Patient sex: F
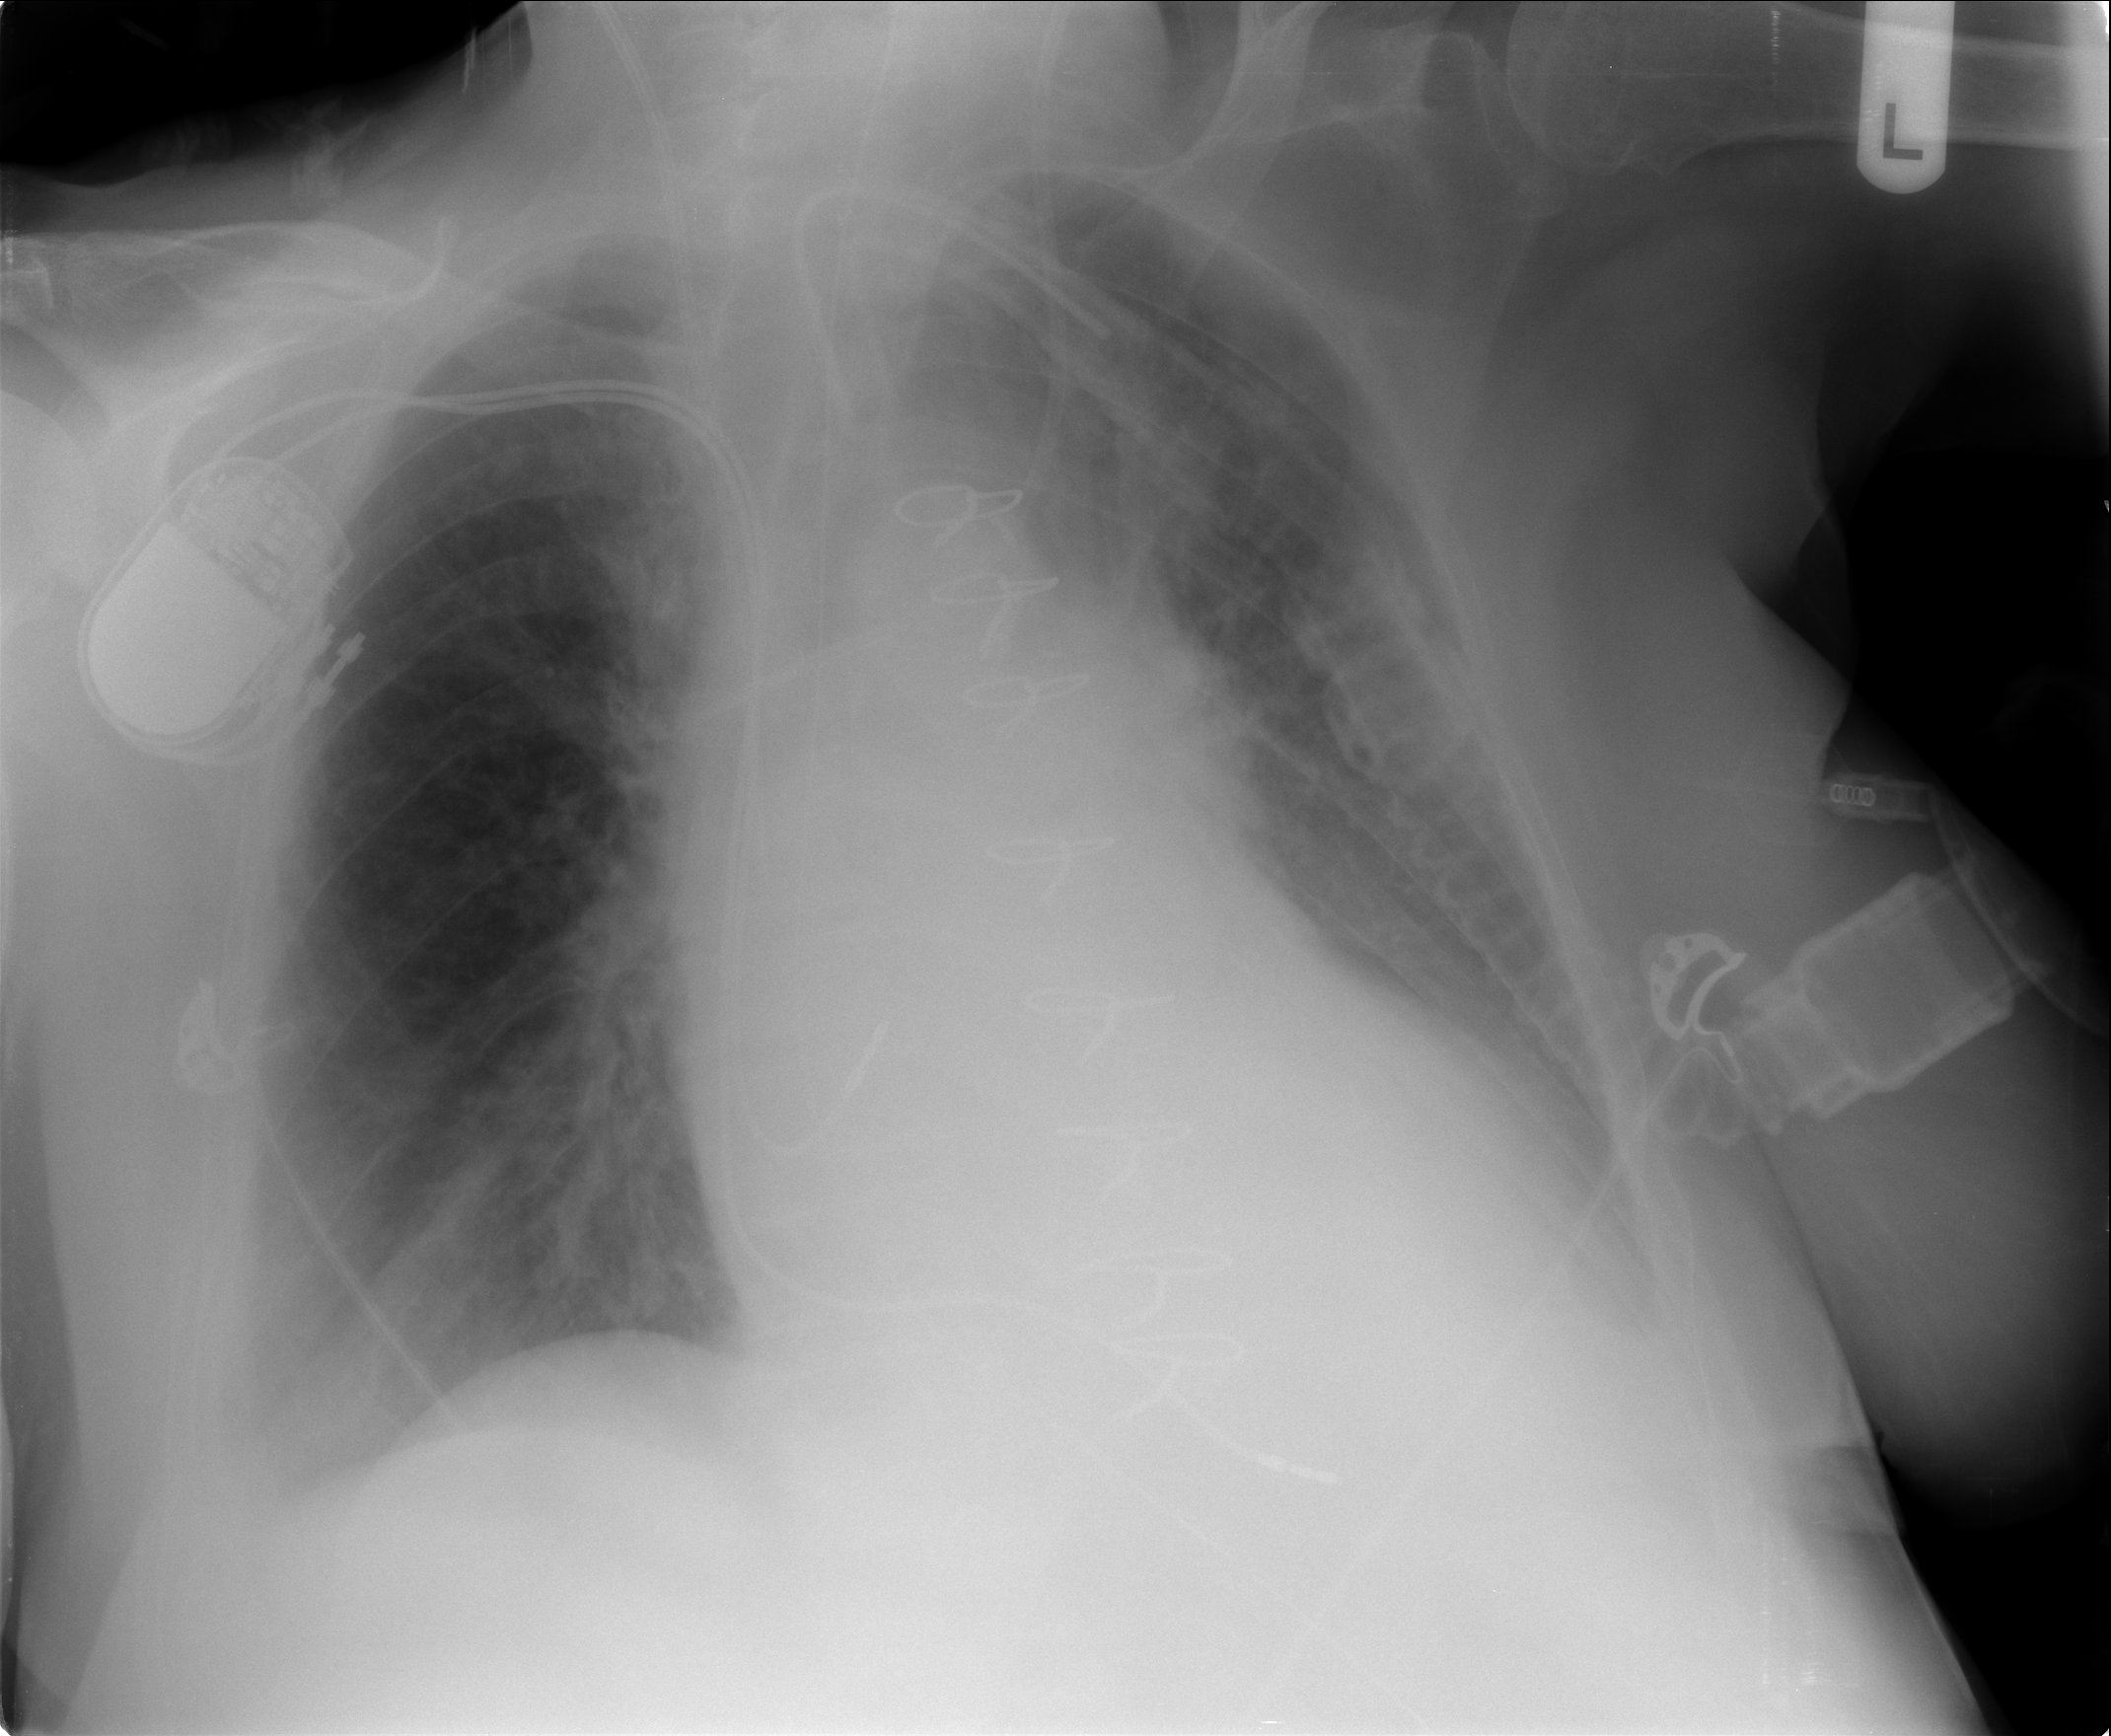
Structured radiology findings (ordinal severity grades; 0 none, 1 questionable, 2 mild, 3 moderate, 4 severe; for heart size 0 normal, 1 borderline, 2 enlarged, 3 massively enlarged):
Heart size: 2
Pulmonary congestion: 2
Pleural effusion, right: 1
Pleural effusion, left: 2
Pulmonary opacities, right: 1
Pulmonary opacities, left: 0
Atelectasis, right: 2
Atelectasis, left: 1